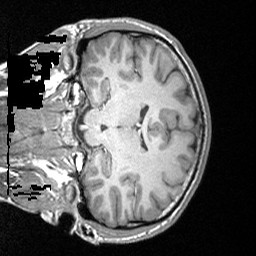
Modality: T1w
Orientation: coronal
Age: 20
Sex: male
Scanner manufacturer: siemens
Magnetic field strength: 3 T
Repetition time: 1.64 s
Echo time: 0.00234 s